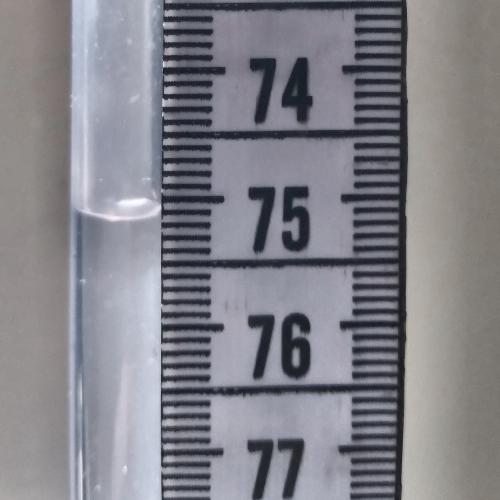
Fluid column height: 75.1 cm